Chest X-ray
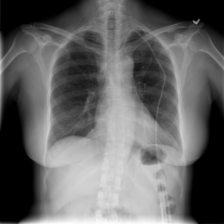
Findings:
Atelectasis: negative
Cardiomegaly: negative
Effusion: negative
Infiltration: positive
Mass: negative
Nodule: negative
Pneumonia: negative
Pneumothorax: negative
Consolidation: negative
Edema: negative
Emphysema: negative
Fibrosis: negative
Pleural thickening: negative
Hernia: negative